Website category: sports
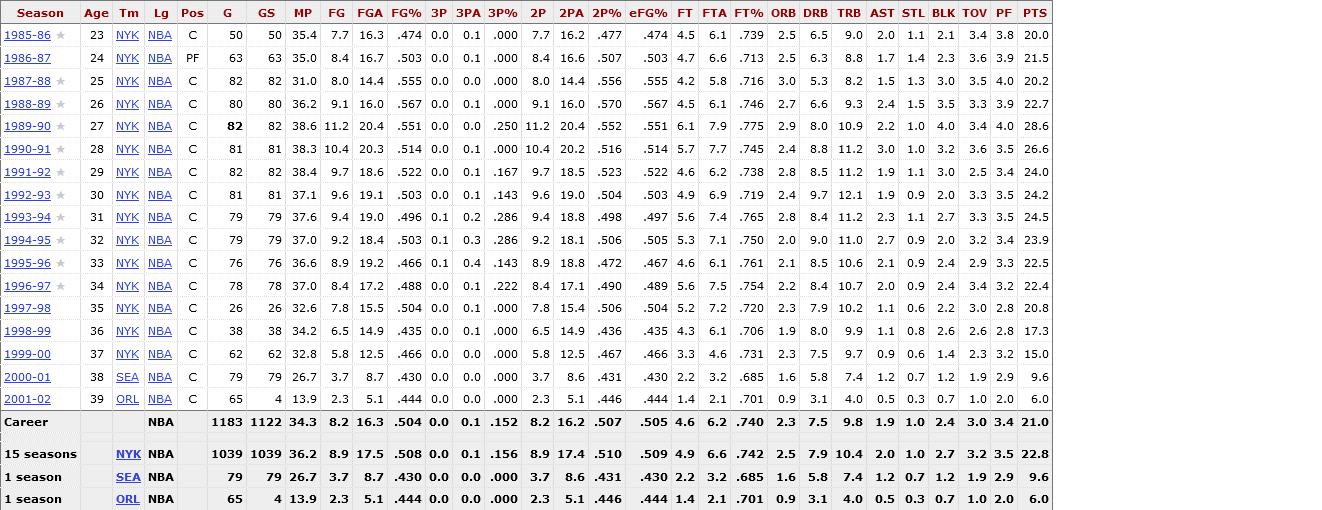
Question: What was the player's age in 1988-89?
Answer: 26

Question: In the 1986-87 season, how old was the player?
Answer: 24

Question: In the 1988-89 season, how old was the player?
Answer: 26

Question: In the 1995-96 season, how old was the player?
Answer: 33

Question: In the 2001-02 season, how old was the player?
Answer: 39

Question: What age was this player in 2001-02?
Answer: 39

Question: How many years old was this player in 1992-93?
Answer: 30

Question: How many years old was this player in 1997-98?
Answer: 35

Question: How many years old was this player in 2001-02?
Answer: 39

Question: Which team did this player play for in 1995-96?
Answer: NYK

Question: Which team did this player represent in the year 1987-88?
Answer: NYK

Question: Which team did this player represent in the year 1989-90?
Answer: NYK

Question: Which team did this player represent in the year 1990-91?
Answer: NYK

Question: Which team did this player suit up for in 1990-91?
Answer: NYK

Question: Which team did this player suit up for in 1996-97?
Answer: NYK

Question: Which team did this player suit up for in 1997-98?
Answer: NYK

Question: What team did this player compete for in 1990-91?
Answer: NYK

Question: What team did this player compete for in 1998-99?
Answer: NYK

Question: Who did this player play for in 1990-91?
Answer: NYK

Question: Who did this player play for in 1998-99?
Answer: NYK

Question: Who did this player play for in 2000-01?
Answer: SEA

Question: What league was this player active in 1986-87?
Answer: NBA

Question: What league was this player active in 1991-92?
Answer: NBA

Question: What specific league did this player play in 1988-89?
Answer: NBA

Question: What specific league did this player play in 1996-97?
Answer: NBA

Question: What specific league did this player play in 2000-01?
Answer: NBA

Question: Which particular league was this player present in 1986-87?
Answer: NBA

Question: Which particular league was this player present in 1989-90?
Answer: NBA

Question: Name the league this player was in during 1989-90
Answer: NBA

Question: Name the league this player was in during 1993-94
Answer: NBA

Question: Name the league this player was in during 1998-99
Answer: NBA

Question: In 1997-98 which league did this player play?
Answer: NBA

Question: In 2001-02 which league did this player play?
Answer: NBA

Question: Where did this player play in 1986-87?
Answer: NBA

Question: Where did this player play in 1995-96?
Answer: NBA

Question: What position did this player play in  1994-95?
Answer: C

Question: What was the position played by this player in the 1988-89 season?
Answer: C

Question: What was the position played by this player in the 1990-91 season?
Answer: C

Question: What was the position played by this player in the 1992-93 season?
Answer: C

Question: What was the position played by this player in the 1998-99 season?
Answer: C

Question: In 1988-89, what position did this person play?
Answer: C

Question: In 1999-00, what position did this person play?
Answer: C

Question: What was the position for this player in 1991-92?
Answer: C

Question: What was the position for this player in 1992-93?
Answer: C

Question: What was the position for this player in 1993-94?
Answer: C

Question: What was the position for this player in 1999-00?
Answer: C

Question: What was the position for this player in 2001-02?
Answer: C

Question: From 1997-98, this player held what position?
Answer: C

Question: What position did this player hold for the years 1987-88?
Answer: C

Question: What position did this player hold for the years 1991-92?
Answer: C

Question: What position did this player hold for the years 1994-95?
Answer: C

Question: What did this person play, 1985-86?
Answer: C

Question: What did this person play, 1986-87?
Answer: PF

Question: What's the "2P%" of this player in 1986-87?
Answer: .507

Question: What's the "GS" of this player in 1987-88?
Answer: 82

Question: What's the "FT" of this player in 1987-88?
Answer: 4.2

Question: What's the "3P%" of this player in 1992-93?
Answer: .143

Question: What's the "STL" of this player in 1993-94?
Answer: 1.1

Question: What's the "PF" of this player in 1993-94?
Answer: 3.5

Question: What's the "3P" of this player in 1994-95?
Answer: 0.1

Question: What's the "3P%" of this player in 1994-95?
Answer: .286

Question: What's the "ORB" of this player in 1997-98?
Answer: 2.3

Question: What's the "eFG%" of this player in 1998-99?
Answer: .435

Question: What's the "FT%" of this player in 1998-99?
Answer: .706